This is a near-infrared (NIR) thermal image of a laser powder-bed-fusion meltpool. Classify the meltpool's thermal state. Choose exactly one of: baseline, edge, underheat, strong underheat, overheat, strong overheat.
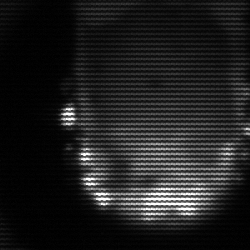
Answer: baseline